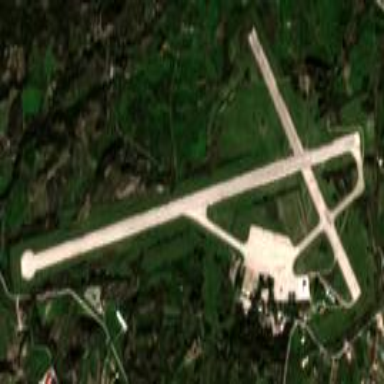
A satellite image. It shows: Military airfield located within larger aerodrome area.